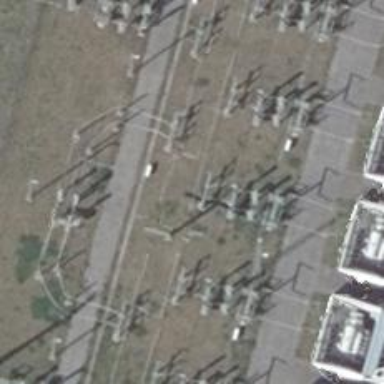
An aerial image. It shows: Transformer on power line.